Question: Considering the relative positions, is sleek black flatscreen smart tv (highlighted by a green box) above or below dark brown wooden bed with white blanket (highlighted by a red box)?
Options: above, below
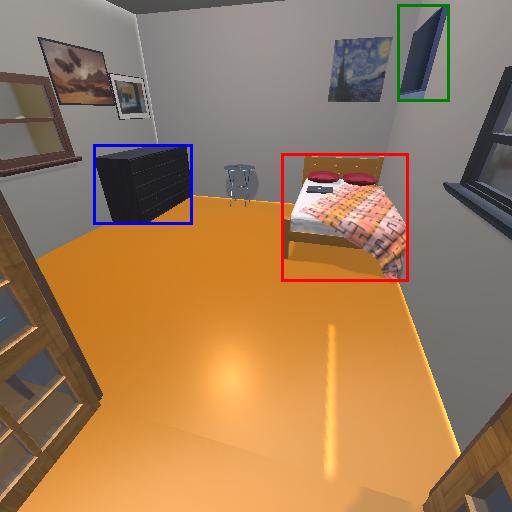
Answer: above